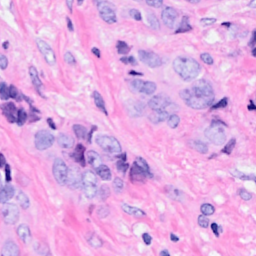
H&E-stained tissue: Breast